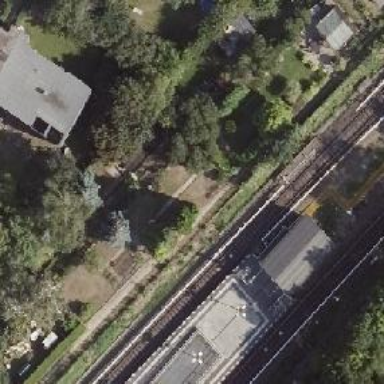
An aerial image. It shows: Light rail electrified railway.